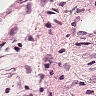
Metastatic tissue present: no